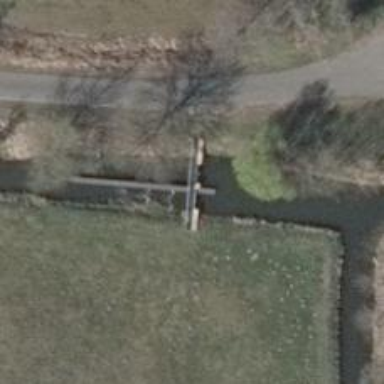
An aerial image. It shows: Weir in waterway.